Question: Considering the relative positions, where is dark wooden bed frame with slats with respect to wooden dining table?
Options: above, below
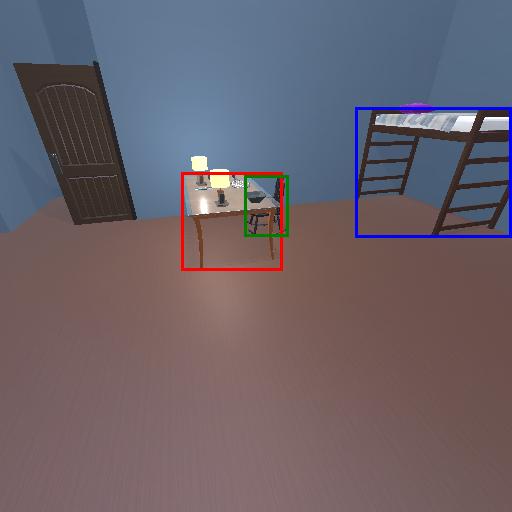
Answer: above